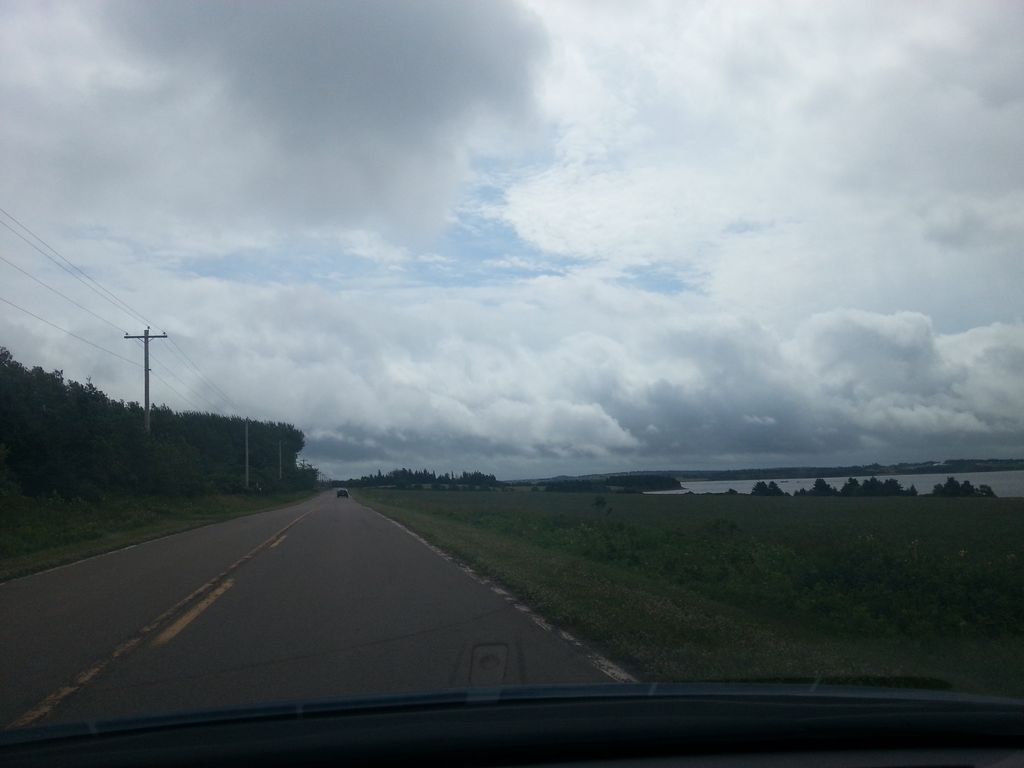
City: charlottetown